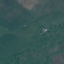
Land use / land cover class: Pasture